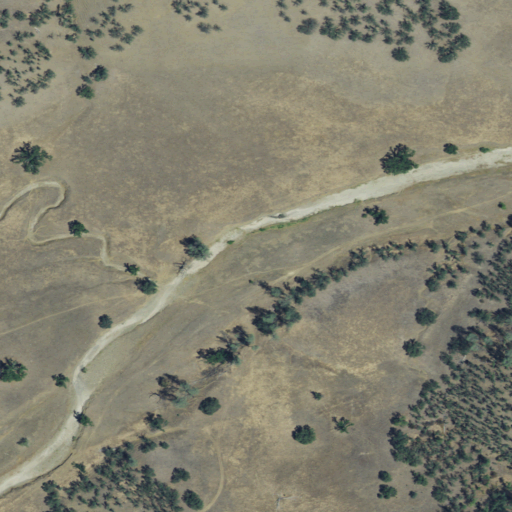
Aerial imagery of plain(s) in California named Saunders Flat containing shrub and grassland